Interaction volume radius: 5 \u00c5
Interaction volume height: 10 \u00c5
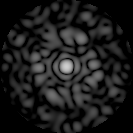
Disorder parameter: 0.8853